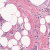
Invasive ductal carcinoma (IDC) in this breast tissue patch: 0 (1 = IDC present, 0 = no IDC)